Field crop: maize
Growth stage: 2
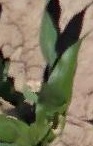
Species: maize